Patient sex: M
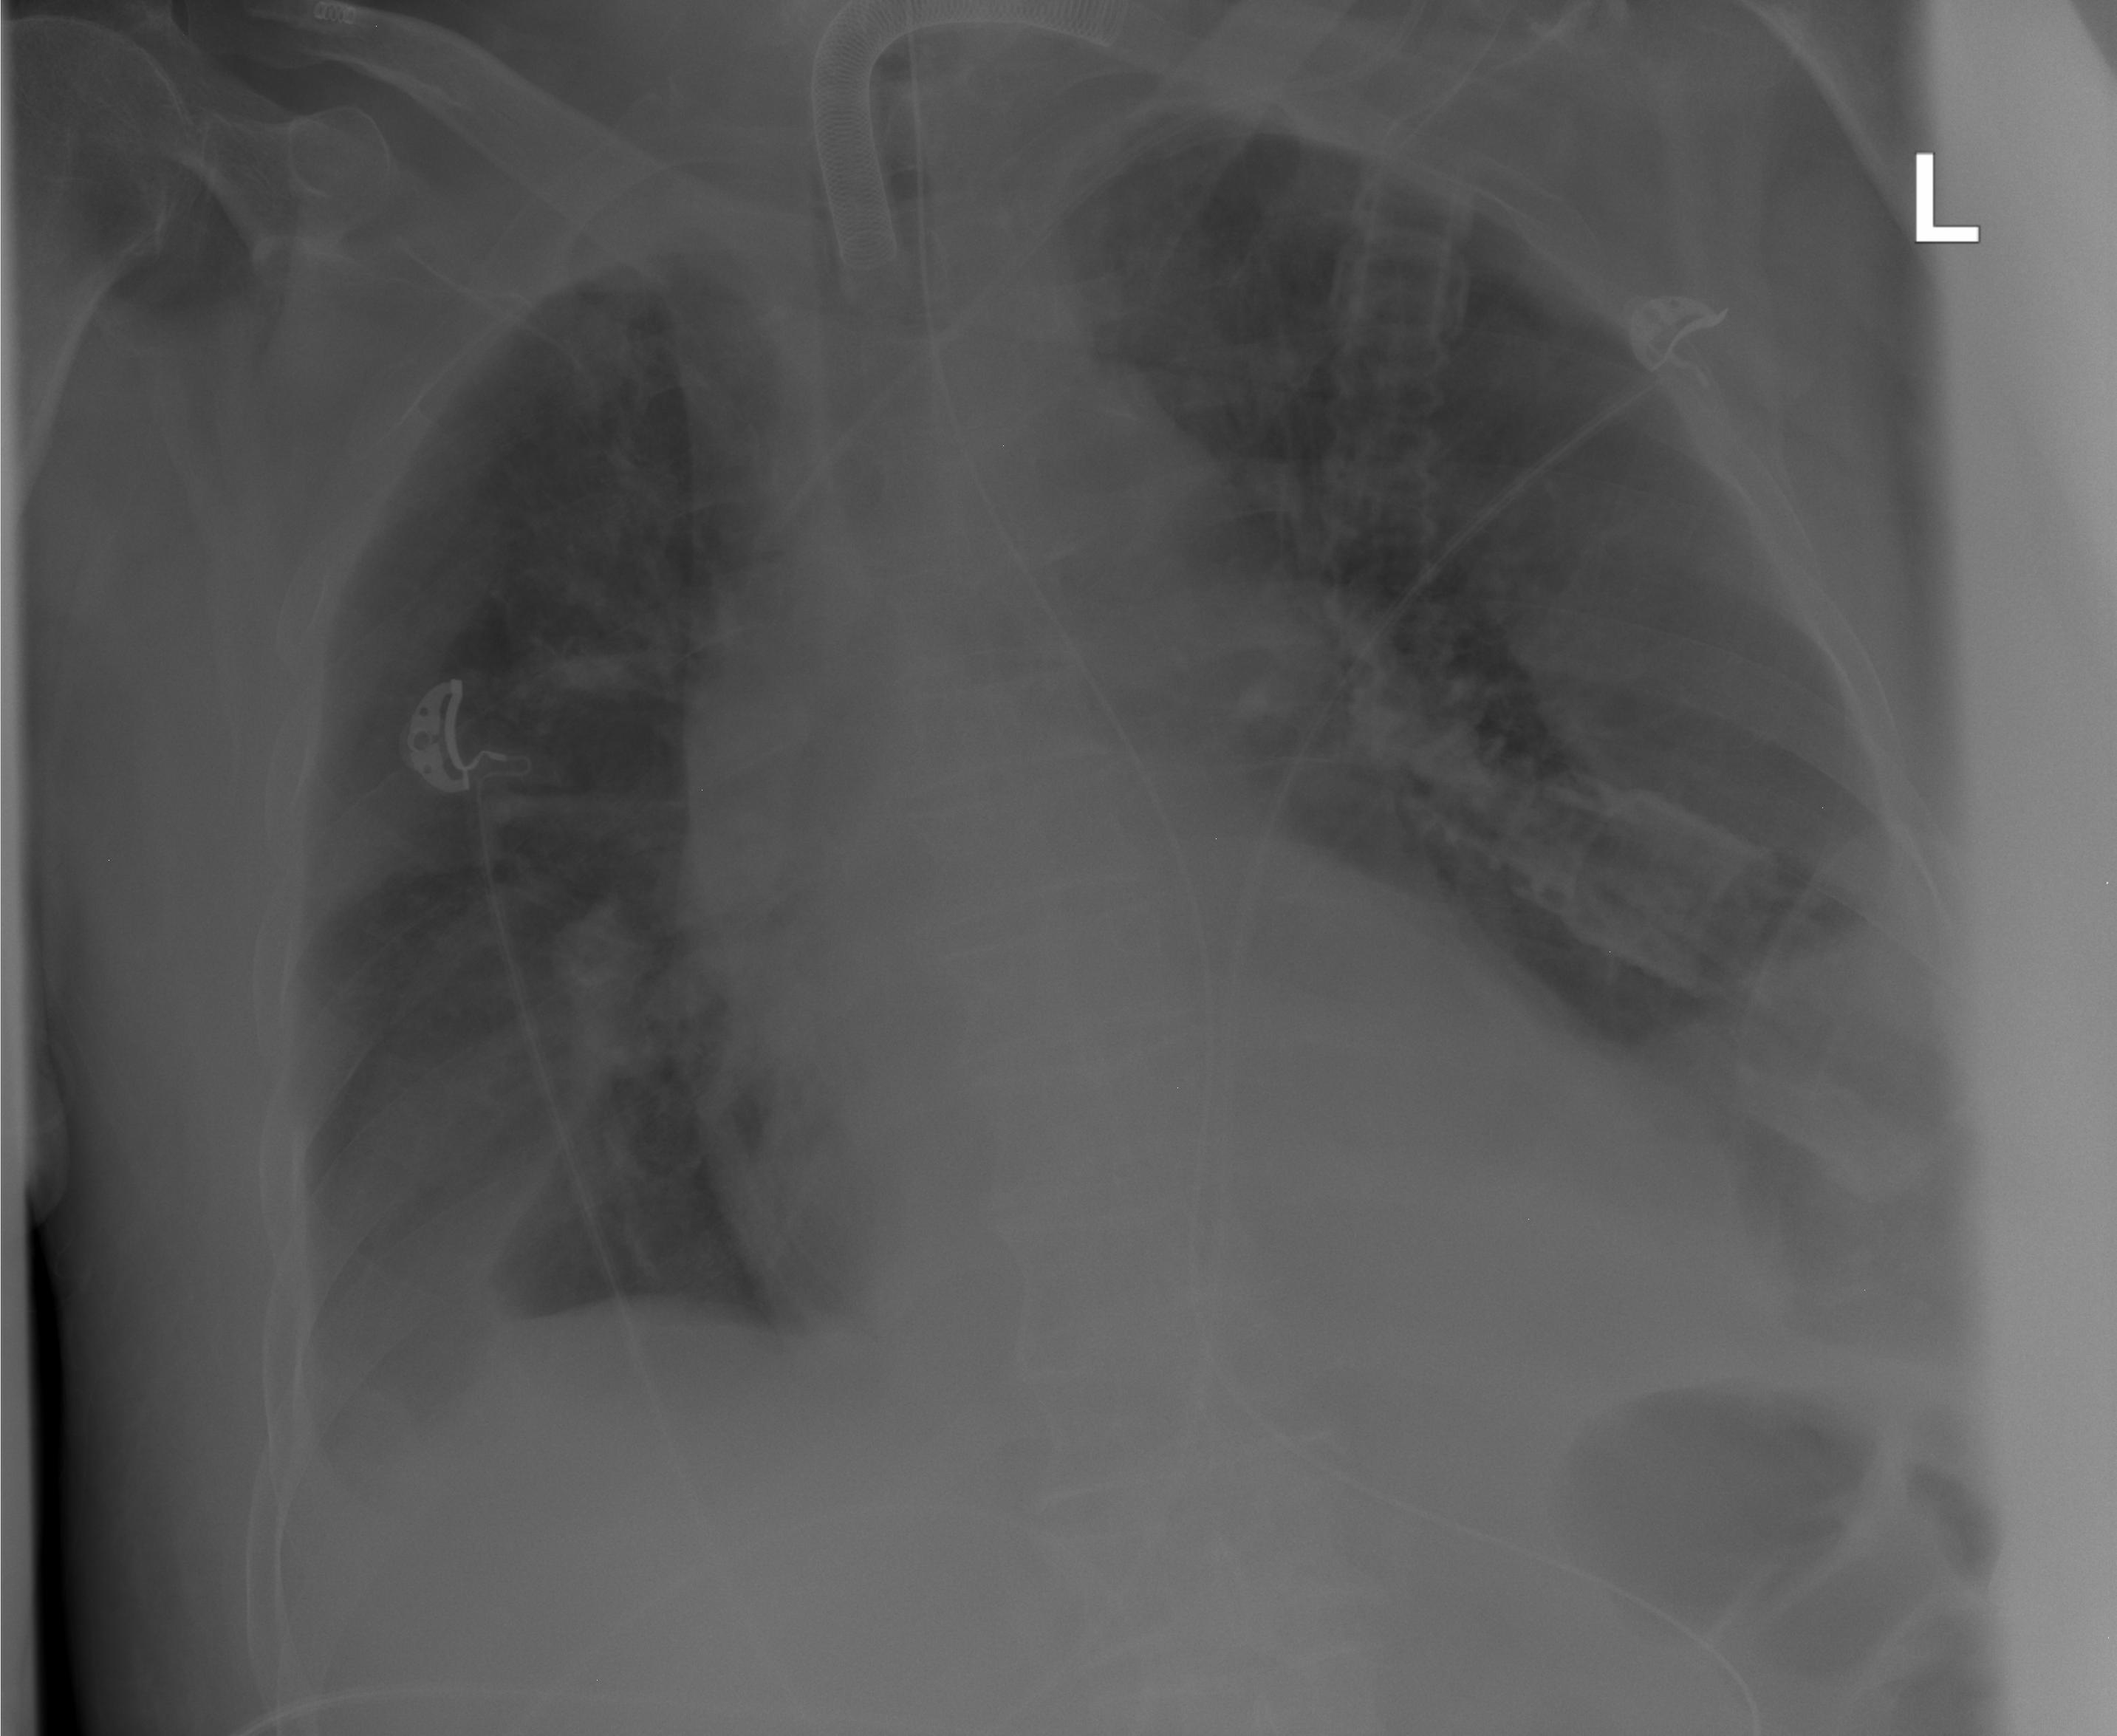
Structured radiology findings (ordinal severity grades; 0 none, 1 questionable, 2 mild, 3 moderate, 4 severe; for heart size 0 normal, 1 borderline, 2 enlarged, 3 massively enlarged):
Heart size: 2
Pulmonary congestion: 2
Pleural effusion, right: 0
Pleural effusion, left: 2
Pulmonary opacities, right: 0
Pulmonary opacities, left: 0
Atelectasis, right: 2
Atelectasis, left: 2